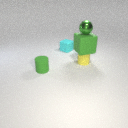
small cyan rubber cube behind small green rubber cylinder